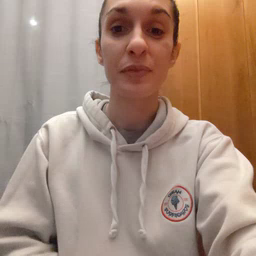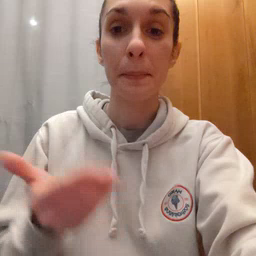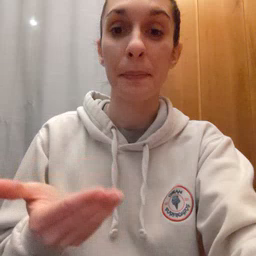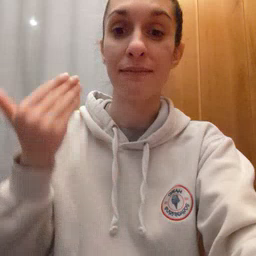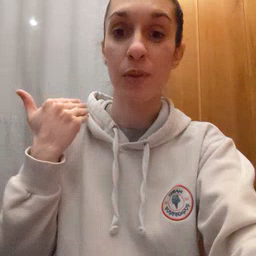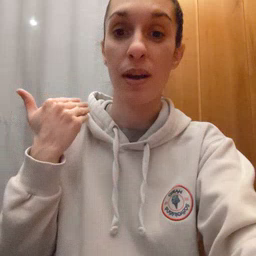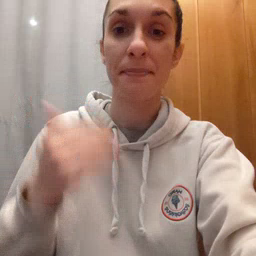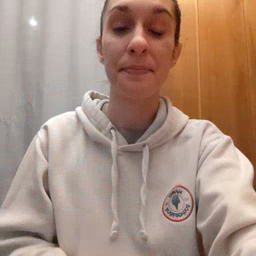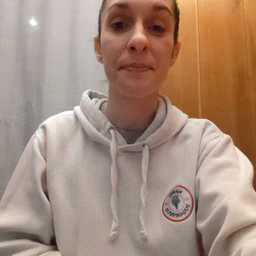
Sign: before